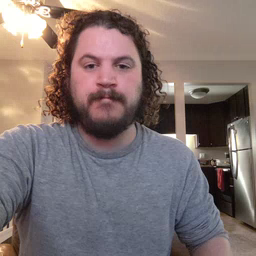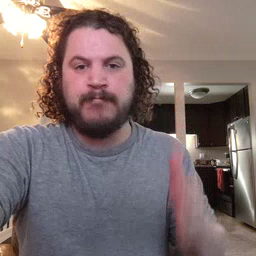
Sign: person